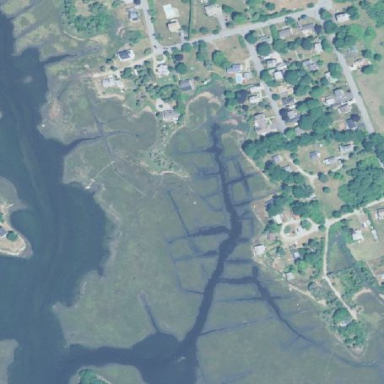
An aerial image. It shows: Saltmarsh wetland.